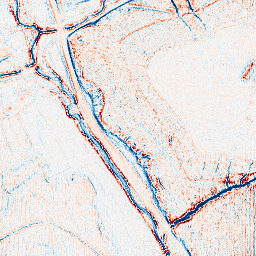
Category: edge_preserving
Decomposition family: anisotropic_diffusion
Decomposition parameters: iterations: 20
kappa: 30
gamma: 0.05
Upsampling method: fft_zeropad
Upsampling parameters: scale: 8
Upsampling scale: 8